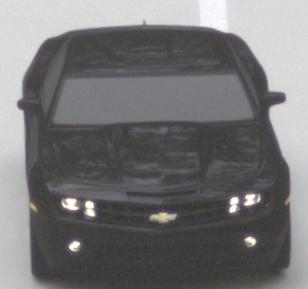
Make: Chevrolet
Model: Camaro Cabriolet 6.2 V8
Detailed model: Camaro (V) Coupé
Model produced from: 2011/09
Model produced until: 2014/02
Doors: 2
Color: black
Road condition: dry road
Daytime: morning or afternoon
Contrast: low contrast